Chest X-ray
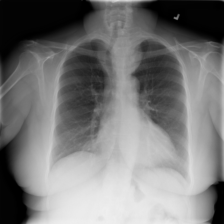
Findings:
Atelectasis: negative
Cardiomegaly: negative
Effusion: negative
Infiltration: negative
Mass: negative
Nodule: negative
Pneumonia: negative
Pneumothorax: negative
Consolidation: negative
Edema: negative
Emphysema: negative
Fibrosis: negative
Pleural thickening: negative
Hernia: negative